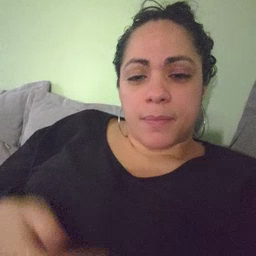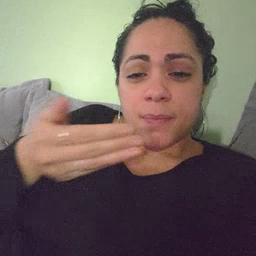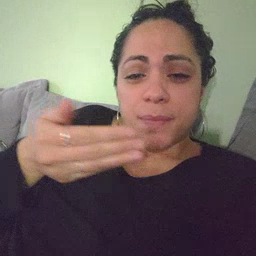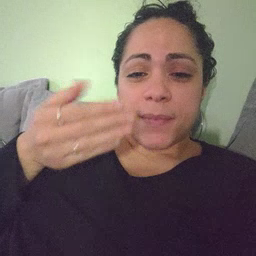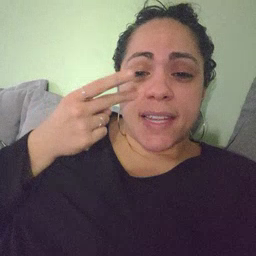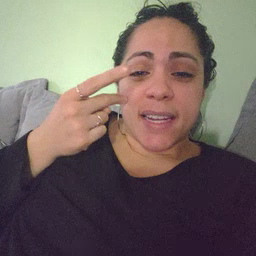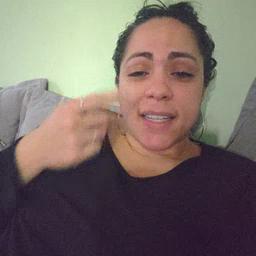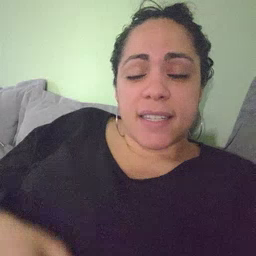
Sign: kitty